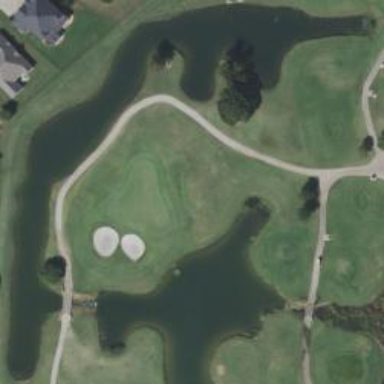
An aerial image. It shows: Water hazard in golf course. The hazard is natural water feature.